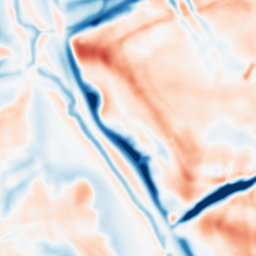
Category: multiscale
Decomposition family: dog_multiscale
Decomposition parameters: sigma_ratio: 1.4
n_scales: 5
base_sigma: 2
Upsampling method: quartic
Upsampling parameters: scale: 8
Upsampling scale: 8